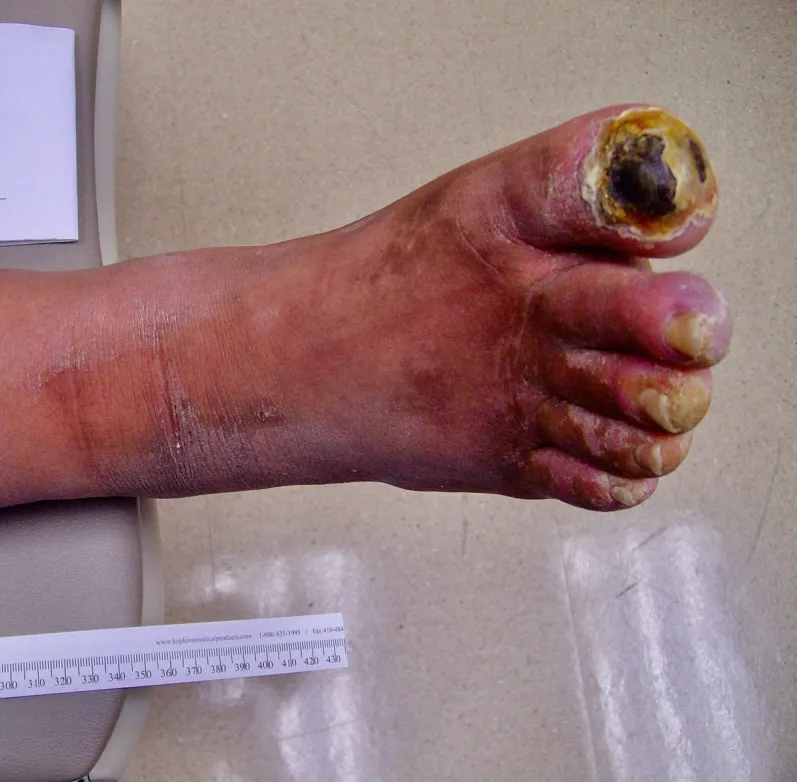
Right first toe wound prior to stem cell therapy.
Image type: medical_photograph (skin_photograph)